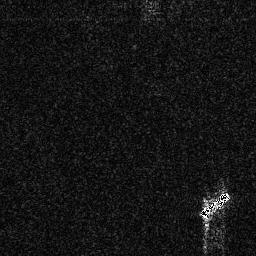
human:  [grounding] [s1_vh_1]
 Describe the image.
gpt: In the satellite image, there is  <ref>1 medium ship </ref> <box>[[77, 73, 89, 85, 0]]</box> located at bottom right.